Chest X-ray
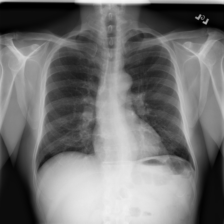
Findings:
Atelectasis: negative
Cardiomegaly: negative
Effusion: negative
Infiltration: negative
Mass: negative
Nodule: negative
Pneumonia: negative
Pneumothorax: negative
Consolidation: negative
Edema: negative
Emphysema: negative
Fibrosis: negative
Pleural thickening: negative
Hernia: negative